Question: I'm trying to construct this binary search tree in Java:

Here's my linked binary search tree implementation class:
'''
/**
* LinkedBinarySearchTree implements the BinarySearchTreeADT interface
* with links.
*
* @author Java Foundations
* @version 4.0
*/
public class LinkedBinarySearchTree<T> extends LinkedBinaryTree<T>
implements BinarySearchTreeADT<T>
{
/**
* Creates an empty binary search tree.
*/
public LinkedBinarySearchTree()
{
super();
}
/**
* Creates a binary search with the specified element as its root.
*
* @param element the element that will be the root of the new binary
* search tree
*/
public LinkedBinarySearchTree(T element)
{
super(element);
if (!(element instanceof Comparable))
throw new NonComparableElementException("LinkedBinarySearchTree");
}
/**
* Adds the specified object to the binary search tree in the
* appropriate position according to its natural order. Note that
* equal elements are added to the right.
*
* @param element the element to be added to the binary search tree
*/
public void addElement(T element)
{
if (!(element instanceof Comparable))
throw new NonComparableElementException("LinkedBinarySearchTree");
Comparable<T> comparableElement = (Comparable<T>)element;
if (isEmpty())
root = new BinaryTreeNode<T>(element);
else
{
if (comparableElement.compareTo(root.getElement()) < 0)
{
if (root.getLeft() == null)
this.getRootNode().setLeft(new BinaryTreeNode<T>(element));
else
addElement(element, root.getLeft());
}
else
{
if (root.getRight() == null)
this.getRootNode().setRight(new BinaryTreeNode<T>(element));
else
addElement(element, root.getRight());
}
}
modCount++;
}
/**
* Adds the specified object to the binary search tree in the
* appropriate position according to its natural order. Note that
* equal elements are added to the right.
*
* @param element the element to be added to the binary search tree
*/
private void addElement(T element, BinaryTreeNode<T> node)
{
Comparable<T> comparableElement = (Comparable<T>)element;
if (comparableElement.compareTo(node.getElement()) < 0)
{
if (node.getLeft() == null)
node.setLeft(new BinaryTreeNode<T>(element));
else
addElement(element, node.getLeft());
}
else
{
if (node.getRight() == null)
node.setRight(new BinaryTreeNode<T>(element));
else
addElement(element, node.getRight());
}
}
/**
* Removes the first element that matches the specified target
* element from the binary search tree and returns a reference to
* it. Throws a ElementNotFoundException if the specified target
* element is not found in the binary search tree.
*
* @param targetElement the element being sought in the binary search tree
* @throws ElementNotFoundException if the target element is not found
*/
public T removeElement(T targetElement)
throws ElementNotFoundException
{
T result = null;
if (isEmpty())
throw new ElementNotFoundException("LinkedBinarySearchTree");
else
{
BinaryTreeNode<T> parent = null;
if (((Comparable<T>)targetElement).equals(root.element))
{
result = root.element;
BinaryTreeNode<T> temp = replacement(root);
if (temp == null)
root = null;
else
{
root.element = temp.element;
root.setRight(temp.right);
root.setLeft(temp.left);
}
modCount--;
}
else
{
parent = root;
if (((Comparable)targetElement).compareTo(root.element) < 0)
result = removeElement(targetElement, root.getLeft(), parent);
else
result = removeElement(targetElement, root.getRight(), parent);
}
}
return result;
}
/**
* Removes the first element that matches the specified target
* element from the binary search tree and returns a reference to
* it. Throws a ElementNotFoundException if the specified target
* element is not found in the binary search tree.
*
* @param targetElement the element being sought in the binary search tree
* @param node the node from which to search
* @param parent the parent of the node from which to search
* @throws ElementNotFoundException if the target element is not found
*/
private T removeElement(T targetElement, BinaryTreeNode<T> node, BinaryTreeNode<T> parent)
throws ElementNotFoundException
{
T result = null;
if (node == null)
throw new ElementNotFoundException("LinkedBinarySearchTree");
else
{
if (((Comparable<T>)targetElement).equals(node.element))
{
result = node.element;
BinaryTreeNode<T> temp = replacement(node);
if (parent.right == node)
parent.right = temp;
else
parent.left = temp;
modCount--;
}
else
{
parent = node;
if (((Comparable)targetElement).compareTo(node.element) < 0)
result = removeElement(targetElement, node.getLeft(), parent);
else
result = removeElement(targetElement, node.getRight(), parent);
}
}
return result;
}
/**
* Returns a reference to a node that will replace the one
* specified for removal. In the case where the removed node has
* two children, the inorder successor is used as its replacement.
*
* @param node the node to be removed
* @return a reference to the replacing node
*/
private BinaryTreeNode<T> replacement(BinaryTreeNode<T> node)
{
BinaryTreeNode<T> result = null;
if ((node.left == null) && (node.right == null))
result = null;
else if ((node.left != null) && (node.right == null))
result = node.left;
else if ((node.left == null) && (node.right != null))
result = node.right;
else
{
BinaryTreeNode<T> current = node.right;
BinaryTreeNode<T> parent = node;
while (current.left != null)
{
parent = current;
current = current.left;
}
current.left = node.left;
if (node.right != current)
{
parent.left = current.right;
current.right = node.right;
}
result = current;
}
return result;
}
/**
* Removes elements that match the specified target element from
* the binary search tree. Throws a ElementNotFoundException if
* the specified target element is not found in this tree.
*
* @param targetElement the element being sought in the binary search tree
* @throws ElementNotFoundException if the target element is not found
*/
public void removeAllOccurrences(T targetElement)
throws ElementNotFoundException
{
removeElement(targetElement);
try
{
while (contains((T)targetElement))
removeElement(targetElement);
}
catch (Exception ElementNotFoundException)
{
}
}
/**
* Removes the node with the least value from the binary search
* tree and returns a reference to its element. Throws an
* EmptyCollectionException if this tree is empty.
*
* @return a reference to the node with the least value
* @throws EmptyCollectionException if the tree is empty
*/
public T removeMin() throws EmptyCollectionException
{
T result = null;
if (isEmpty())
throw new EmptyCollectionException("LinkedBinarySearchTree");
else
{
if (root.left == null)
{
result = root.element;
root = root.right;
}
else
{
BinaryTreeNode<T> parent = root;
BinaryTreeNode<T> current = root.left;
while (current.left != null)
{
parent = current;
current = current.left;
}
result = current.element;
parent.left = current.right;
}
modCount--;
}
return result;
}
/**
* Removes the node with the highest value from the binary
* search tree and returns a reference to its element. Throws an
* EmptyCollectionException if this tree is empty.
*
* @return a reference to the node with the highest value
* @throws EmptyCollectionException if the tree is empty
*/
public T removeMax() throws EmptyCollectionException
{
T result = null;
if (isEmpty())
throw new EmptyCollectionException ("binary tree");
else
{
if (root.right == null)
{
result = root.element;
root = root.left;
} //if
else
{
BinaryTreeNode<T> parent = root;
BinaryTreeNode<T> current = root.right;
while (current.right != null)
{
parent = current;
current = current.right;
} //while
result = current.element;
parent.right = current.left;
} //else
modCount--;
} //else
return result;
}
/**
* Returns the element with the least value in the binary search
* tree. It does not remove the node from the binary search tree.
* Throws an EmptyCollectionException if this tree is empty.
*
* @return the element with the least value
* @throws EmptyCollectionException if the tree is empty
*/
public T findMin() throws EmptyCollectionException
{
T result = null;
if (isEmpty())
throw new EmptyCollectionException ("binary tree");
else
{
BinaryTreeNode<T> current = root;
while (current.left != null)
current = current.left;
result = current.element;
} //else
return result;
}
/**
* Returns the element with the highest value in the binary
* search tree. It does not remove the node from the binary
* search tree. Throws an EmptyCollectionException if this
* tree is empty.
*
* @return the element with the highest value
* @throws EmptyCollectionException if the tree is empty
*/
public T findMax() throws EmptyCollectionException
{
T result = null;
if (isEmpty())
throw new EmptyCollectionException ("binary tree");
else
{
BinaryTreeNode<T> current = root;
while (current.right != null)
current = current.right;
result = current.element;
} //else
return result;
}
/**
* Returns a reference to the specified target element if it is
* found in the binary tree. Throws a NoSuchElementException if
* the specified target element is not found in this tree.
*
* @param targetElement the element being sought in the binary tree
* @throws ElementNotFoundException if the target element is not found
*/
public T find(T targetElement) throws ElementNotFoundException
{
BinaryTreeNode<T> current = root;
BinaryTreeNode<T> temp = current;
if (!(current.element.equals(targetElement)) && (current.left !=null)&&(((Comparable)current.element).compareTo(targetElement) > 0))
current = findNode( targetElement, current.left);
else if (!(current.element.equals(targetElement)) && (current.right != null))
current = findNode( targetElement, current.right);
if (!(current.element.equals(targetElement)))
throw new ElementNotFoundException ("binarytree");
return current.element;
}
/**
* Returns the left subtree of the root of this tree.
*
* @return a link to the left subtree of the tree
*/
public LinkedBinarySearchTree<T> getLeft()
{
if (root == null)
throw new EmptyCollectionException("getLeft failed - the tree is empty");
LinkedBinarySearchTree <T> result = new LinkedBinarySearchTree<T> ();
result.root = root.getLeft();
return result;
}
/**
* Returns the right subtree of the root of this tree.
*
* @return a link to the right subtree of the tree
*/
public LinkedBinarySearchTree<T> getRight()
{
if (root == null)
throw new EmptyCollectionException("getLeft failed - the tree is empty");
LinkedBinarySearchTree <T> result = new LinkedBinarySearchTree<T> ();
result.root = root.getRight();
return result;
}
/**
* Returns a reference to the specified target element if it is
* found in this tree.
*
* @param targetElement the element being sought in the tree
* @param next the tree node to begin searching on
*/
private BinaryTreeNode<T> findNode(T targetElement, BinaryTreeNode<T> next)
{
BinaryTreeNode<T> current = next;
if (!(next.element.equals(targetElement)) && (next.left !=null) &&(((Comparable)next.element).compareTo(targetElement) > 0))
next = findNode( targetElement, next.left);
else if (!(next.element.equals(targetElement)) && (next.right != null))
next = findNode( targetElement, next.right);
return next;
}
/*balances the binary search tree so that it maintains
* the maximum difference of the path lengths of the
* left and right children as not more than one*/
public void balance() {
//verify if balance factor of the root of the tree is -2
if(getBalanceFactor(root) == -2) {
//verify if balance factor of left child of tree root is 1
if(getBalanceFactor(root.left) == 1)
root = leftRightRotation(root);
else
root = rightRotation(root);
}
//verify if balance factor of tree root is 2
else if(getBalanceFactor(root) == 2) {
//verify if balance factor of right child of tree root is -1
if(getBalanceFactor(root.right) == -1) {
root = rightLeftRotation(root);
}
else
root = leftRotation(root);
}
}
/*performs right rotation and left rotation, then returns new root*/
private BinaryTreeNode<T> rightLeftRotation(BinaryTreeNode<T> current) {
current.right = rightRotation(current.right);
current = leftRotation(current);
return current;
}
/*performs left rotation then right rotation then returns new root*/
private BinaryTreeNode<T> leftRightRotation(BinaryTreeNode<T> current) {
current.left = leftRotation(current.left);
current = rightRotation(current);
return current;
}
/*returns new root after performing right rotation of specified node*/
private BinaryTreeNode<T> rightRotation(BinaryTreeNode<T> current) {
BinaryTreeNode<T> newRoot = current.left;
BinaryTreeNode<T> temp = newRoot.right;
newRoot.right = current;
current.left = temp;
return newRoot;
}
//returns new root after performing left rotation of specified node
private BinaryTreeNode<T> leftRotation(BinaryTreeNode<T> current) {
BinaryTreeNode<T> newRoot = current.right;
BinaryTreeNode<T> temp = newRoot.left;
newRoot.left = current;
current.right = temp;
return newRoot;
}
//returns difference between path lengths of heights of left and right sides of root
private int getBalanceFactor(BinaryTreeNode<T> current) {
int leftHeight = getHeight(current.left);
int rightHeight = getHeight(current.right);
return(rightHeight - leftHeight);
}
//returns the height of the specified node
private int getHeight(BinaryTreeNode<T> newRoot) {
if(newRoot == null)
return 0;
else
return 1 + Math.max(getHeight(newRoot.left), getHeight(newRoot.right));
}
}
'''
Here's my driver program where my utlimate goal is to create the binary search tree from the image above, balance it, and test if it is balanced:
'''
import java.util.*;
import java.io.*;
public class IsHeightBalanced {
public static void main(String[] args) {
LinkedBinarySearchTree<int> tree = new LinkedBinarySearchTree<int>;
tree.addElement(13);
tree.addElement(7);
tree.addElement(15);
tree.addElement(5);
tree.addElement(10);
tree.addElement(3);
}
}
'''
Right now I'm just trying to construct that binary search tree from the picture here and the line
'''
LinkedBinarySearchTree<int> tree = new LinkedBinarySearchTree<int>();
'''
is giving me errors like "insert dimensions to complete reference type"
Why is this giving such an error? Am I on the right track to creating the binary search tree seen in the picture above? Thanks.
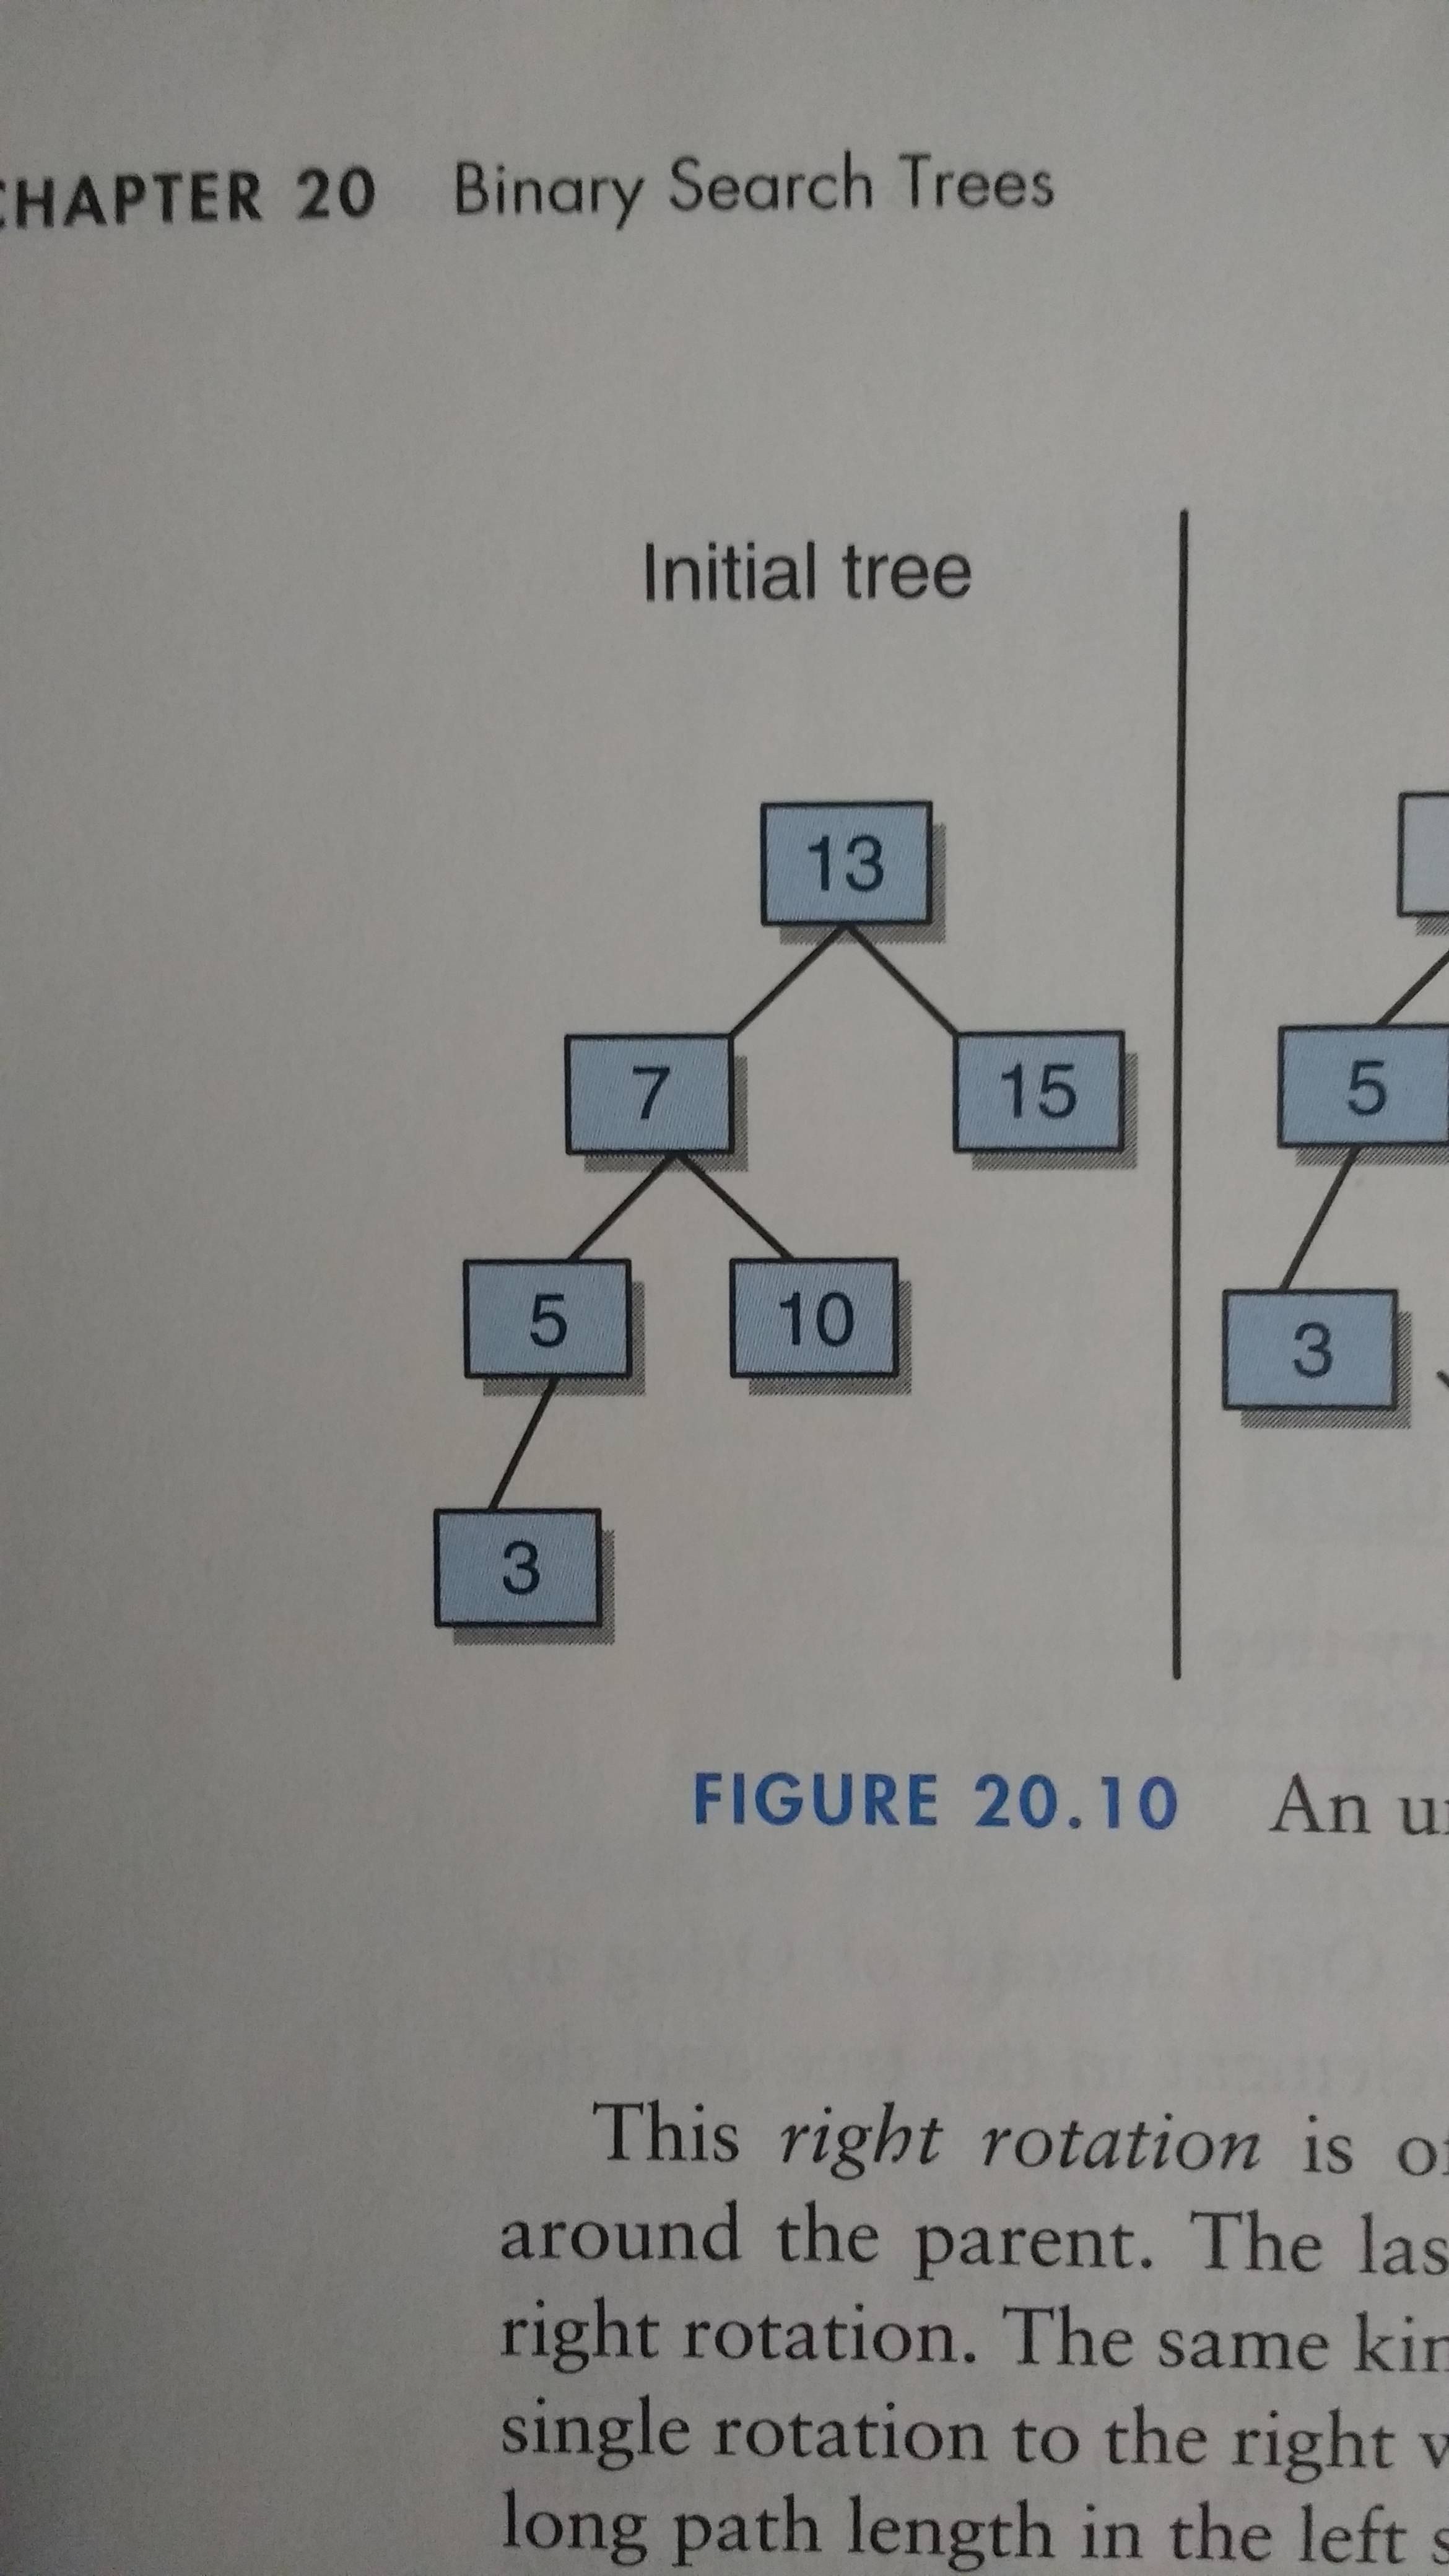
Answer: You Cannot Instantiate Generic Types with Primitive Types.
for an example
Consider the following parameterized type:
'''
class Pair<K, V> {
private K key;
private V value;
public Pair(K key, V value) {
this.key = key;
this.value = value;
}
// ...
}
'''
When creating a Pair object, you cannot substitute a primitive type for the type parameter K or V:
'''
Pair<int, char> p = new Pair<>(8, 'a'); // compile-time error
'''
You can substitute only non-primitive types for the type parameters K and V:
'''
Pair<Integer, Character> p = new Pair<>(8, 'a');
'''
Note that the Java compiler autoboxes 8 to Integer.valueOf(8) and 'a' to Character('a'):
'''
Pair<Integer, Character> p = new Pair<>(Integer.valueOf(8), new Character('a'));
'''